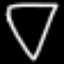
Label: diamond